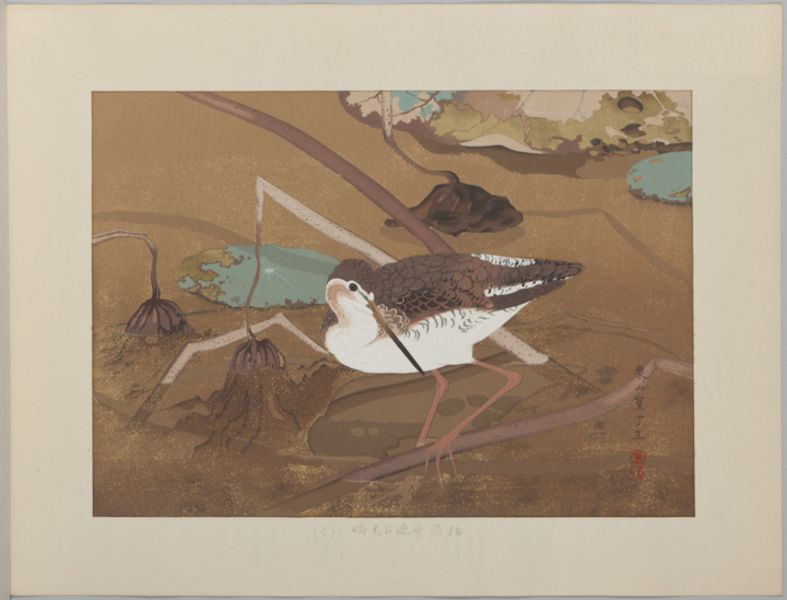
Titel: Shrike in Marsh Among Lilly Pads
Standort: Amherst (Massachusetts, USA)
Institution: Mead Art Museum, Amherst College
Schlagwörter: blue, feathers, red, white, black, green, painting, japanese, pink, print, brown, plant, feather, flower, nature, water, plants, drawing, bird, tail, writing, wings, dead, rot, leaves, watercolor, watercolour, what, signature, engraving, crane, animal, eye, legs, pond, bare, branches, leaf, long, chinese, asian, leave, japan, china, beak, branch, stick, round, wing, float, lily, stem, mud, waterlilies, ripples, withe, stack, wildlife, thing, bill, this, twig, is, lilies, duck, ostrich, colibri, a, wilted, seagull, asfd, waterbird, its, shorebird, willet, long legs, long bill, lily pad